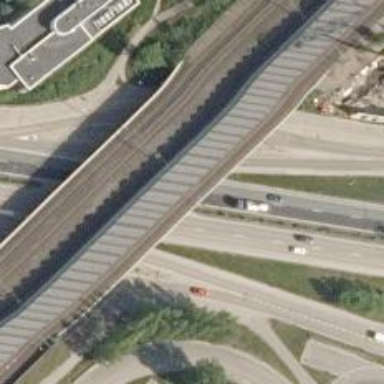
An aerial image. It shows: Bridge used by trains with continuous electrified contact lines.